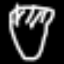
Label: diamond